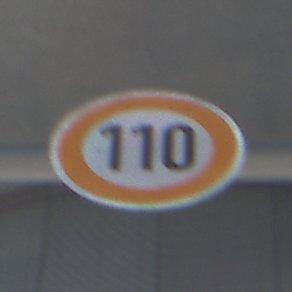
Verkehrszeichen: Geschwindigkeit110
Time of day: MorningAfternoon
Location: Outdoor (Urban)
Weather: PartlyCloudy
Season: NotSpecified
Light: Natural